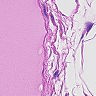
Metastatic tissue present: no